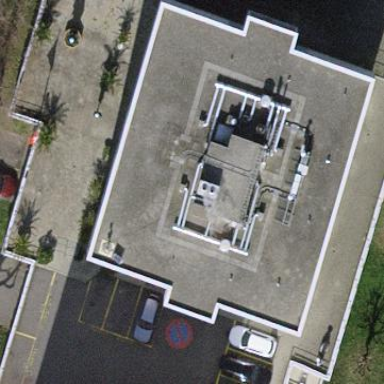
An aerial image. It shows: Apartment building with flat roof.